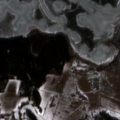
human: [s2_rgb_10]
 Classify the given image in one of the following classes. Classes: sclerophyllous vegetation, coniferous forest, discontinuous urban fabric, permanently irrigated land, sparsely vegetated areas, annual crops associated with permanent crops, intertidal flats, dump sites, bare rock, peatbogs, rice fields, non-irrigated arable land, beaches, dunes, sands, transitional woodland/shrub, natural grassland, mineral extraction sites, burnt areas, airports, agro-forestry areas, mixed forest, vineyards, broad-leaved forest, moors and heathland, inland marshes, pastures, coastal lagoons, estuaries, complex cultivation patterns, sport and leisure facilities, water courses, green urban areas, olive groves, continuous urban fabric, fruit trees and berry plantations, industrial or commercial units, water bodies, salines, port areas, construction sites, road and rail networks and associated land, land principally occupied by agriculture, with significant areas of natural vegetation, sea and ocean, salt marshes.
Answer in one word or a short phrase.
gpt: non-irrigated arable land, pastures, complex cultivation patterns, broad-leaved forest, mixed forest, water bodies